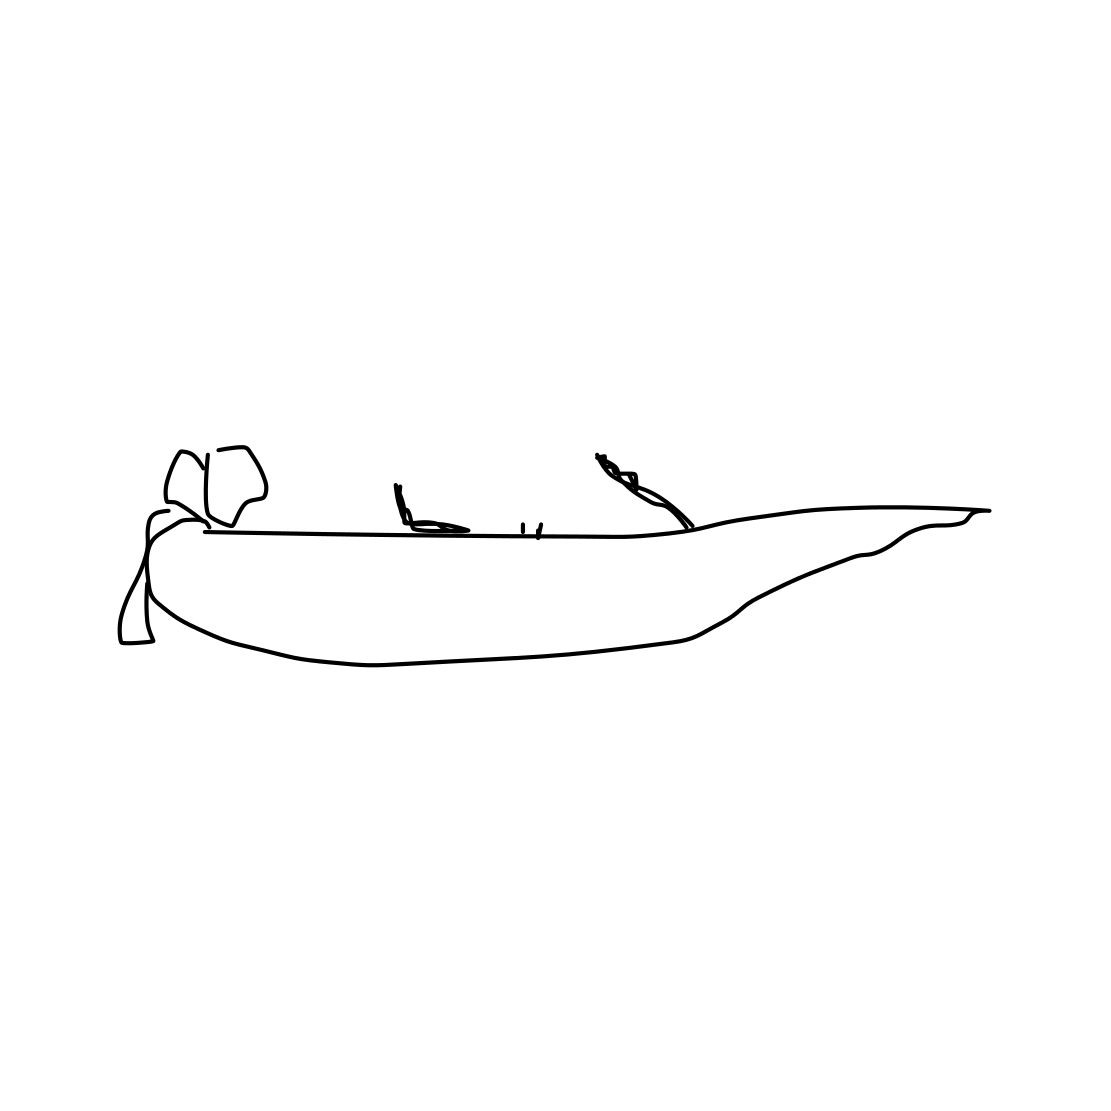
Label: speed-boat